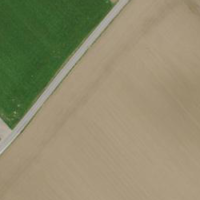
EUNIS habitat code: 52
Species observed at this site:
Ardea alba
Buteo buteo
Larus canus